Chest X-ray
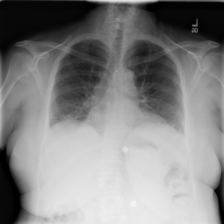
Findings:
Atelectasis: negative
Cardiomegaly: positive
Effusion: positive
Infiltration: negative
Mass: negative
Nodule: negative
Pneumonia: negative
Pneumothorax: negative
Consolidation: negative
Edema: negative
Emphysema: negative
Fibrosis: negative
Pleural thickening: positive
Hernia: negative